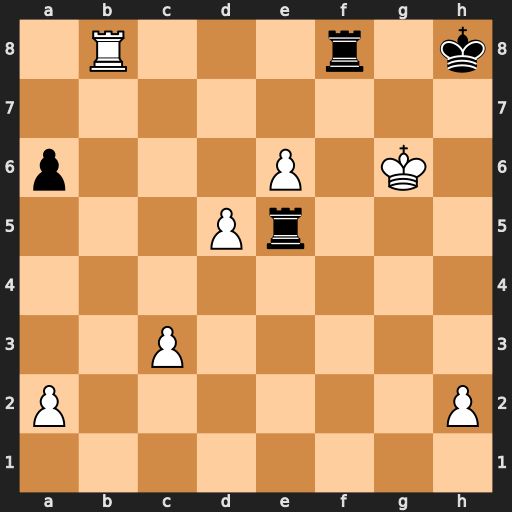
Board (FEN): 1R3r1k/8/p3P1K1/3Pr3/8/2P5/P6P/8
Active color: w
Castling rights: -
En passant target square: -
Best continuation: Rxf8#